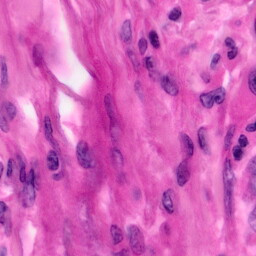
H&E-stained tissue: Pancreatic